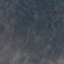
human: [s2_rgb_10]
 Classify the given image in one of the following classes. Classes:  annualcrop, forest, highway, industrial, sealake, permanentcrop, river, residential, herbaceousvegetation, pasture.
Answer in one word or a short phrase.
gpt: HerbaceousVegetation